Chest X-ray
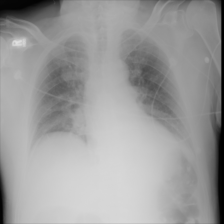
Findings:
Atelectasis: negative
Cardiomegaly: negative
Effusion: negative
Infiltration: negative
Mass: negative
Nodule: negative
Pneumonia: negative
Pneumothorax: negative
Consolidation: negative
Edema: negative
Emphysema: negative
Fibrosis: negative
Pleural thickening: negative
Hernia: negative